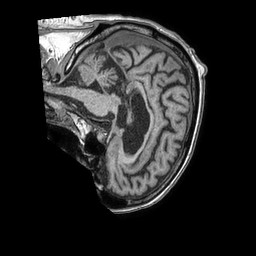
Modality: T1w
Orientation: sagittal
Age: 88
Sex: male
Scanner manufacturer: philips
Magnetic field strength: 1.5 T
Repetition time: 0.00751 s
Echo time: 0.003414 s